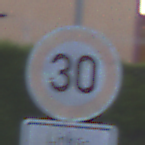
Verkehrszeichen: Geschwindigkeit30
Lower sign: HinweiseAufGefahrenDurchVerbaleAngabe9
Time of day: SunriseSunset
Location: Outdoor (Urban)
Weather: Clear
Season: NotSpecified
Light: Natural